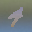
Label: 4